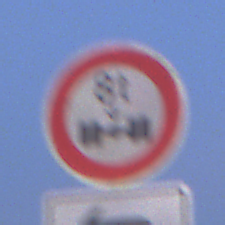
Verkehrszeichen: TatsaechlicheAchslast
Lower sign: RichtungsangabeDurchPfeile2
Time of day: SunriseSunset
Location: Outdoor (Nature)
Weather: Clear
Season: NotSpecified
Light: Natural